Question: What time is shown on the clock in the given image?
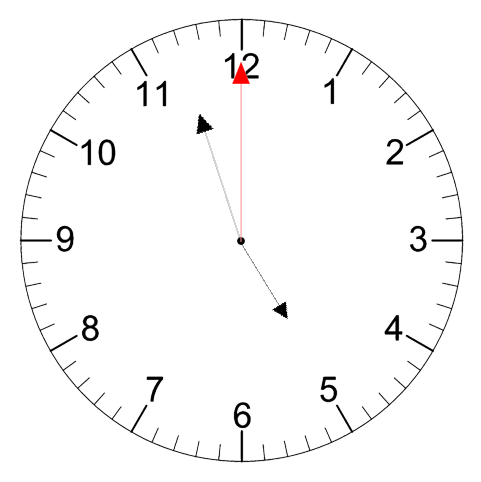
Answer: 04:57:00